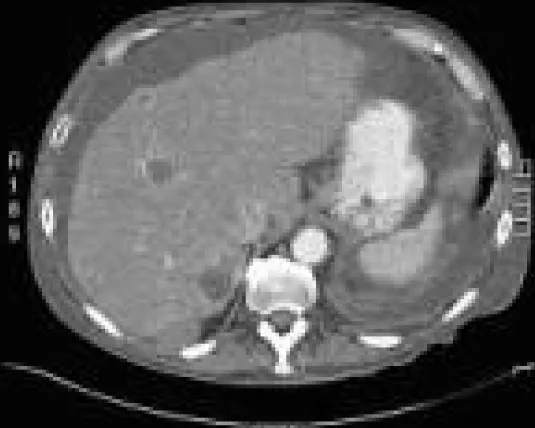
Abdominal CT showing multiple low attenuation lesions with a peripheral rim enhancement of varying sizes in the liver suggestive of metastases or septic emboli.
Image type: radiology (ct)